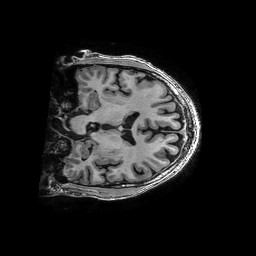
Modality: T1w
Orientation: coronal
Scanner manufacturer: ge
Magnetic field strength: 3 T
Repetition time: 0.009112 s
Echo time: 0.003524 s